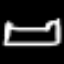
Label: bed